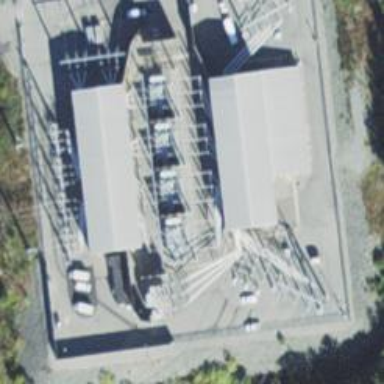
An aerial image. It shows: Power substation with transmission level designation. It is enclosed by fence.